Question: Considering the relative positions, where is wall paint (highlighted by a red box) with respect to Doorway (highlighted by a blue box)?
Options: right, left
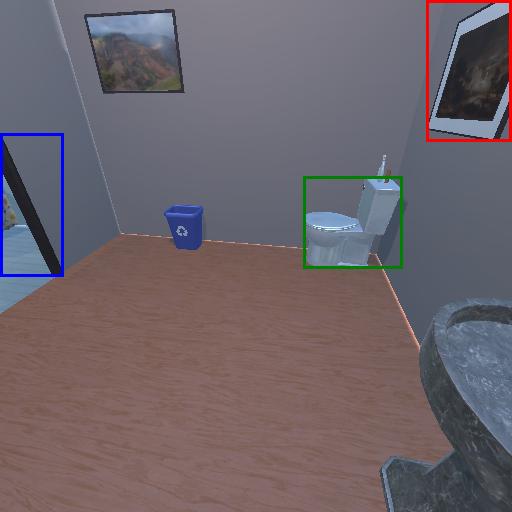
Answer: right